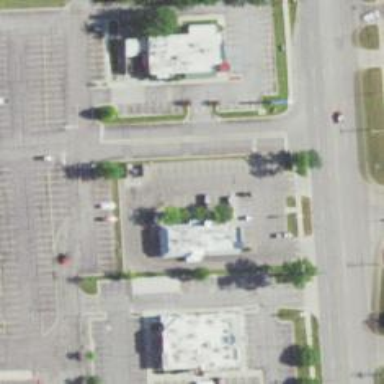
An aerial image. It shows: Parking space is available.